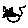
Label: cat